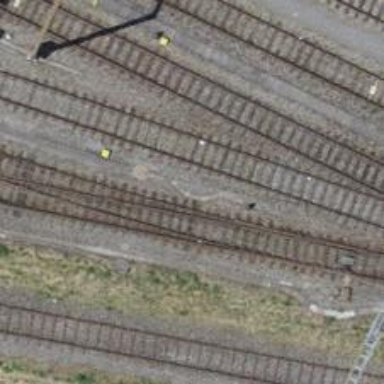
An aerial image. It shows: There is narrow-gauge railway tunnel with electrified tracks using contact line.